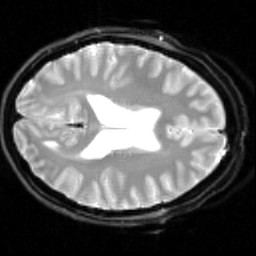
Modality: inplaneT2
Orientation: axial
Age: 22
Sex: female